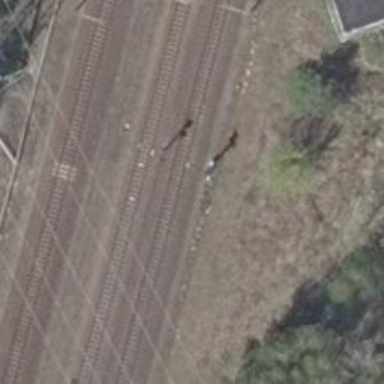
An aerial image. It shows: Railway signal.